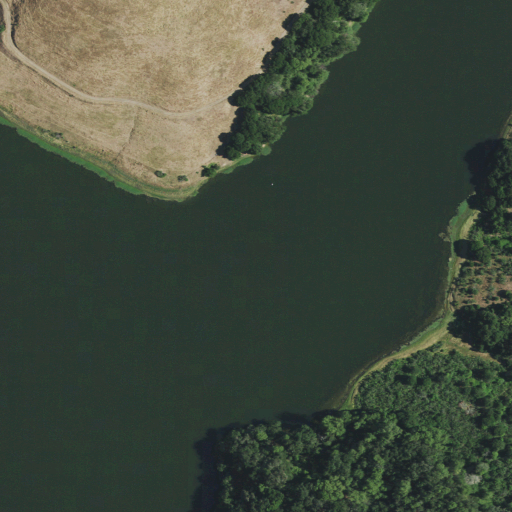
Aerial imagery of valley in California named King Canyon containing open water, grassland, mixed forest, woody wetlands, herbaceous wetlands, and shrub